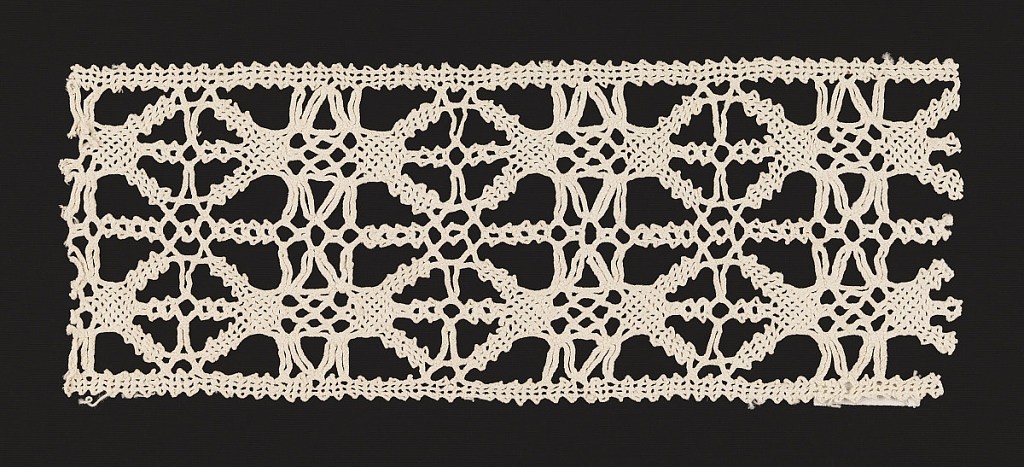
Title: Band fragment
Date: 16th century
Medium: linen Technique: bobbin lace, coninuous braid-like
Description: Two parallel rows of crosses and diamonds.